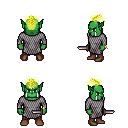
a pixel art fantasy rpg character, male body template, orc, green skin, chain mail, red pants, gold short mohawk hairstyle, bracelets, brown shoes, dagger, four views (front, back, left, right), 2x2 character sprite sheet, small pixel art, hard edges, no anti-aliasing